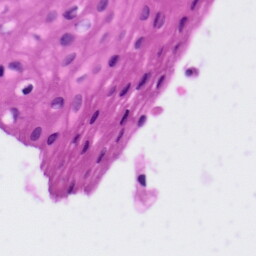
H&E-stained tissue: Tonsil